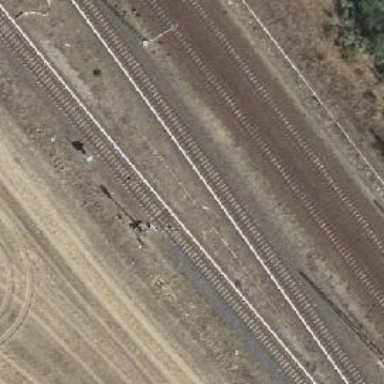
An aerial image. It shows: Railway signal.